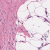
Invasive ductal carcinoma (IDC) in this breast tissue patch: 1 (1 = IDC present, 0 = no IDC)